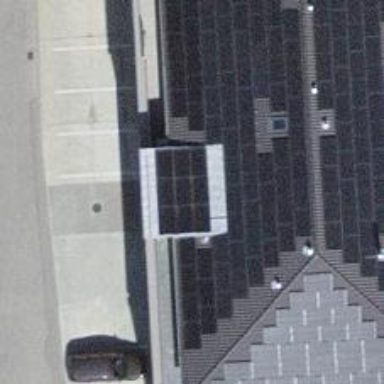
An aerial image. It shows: Solar power generator utilizing photovoltaic technology with solar photovoltaic panels.